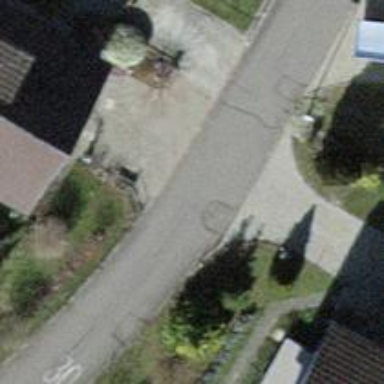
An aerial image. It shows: Alleyway designated as service road.